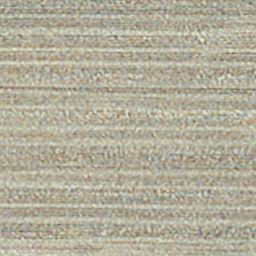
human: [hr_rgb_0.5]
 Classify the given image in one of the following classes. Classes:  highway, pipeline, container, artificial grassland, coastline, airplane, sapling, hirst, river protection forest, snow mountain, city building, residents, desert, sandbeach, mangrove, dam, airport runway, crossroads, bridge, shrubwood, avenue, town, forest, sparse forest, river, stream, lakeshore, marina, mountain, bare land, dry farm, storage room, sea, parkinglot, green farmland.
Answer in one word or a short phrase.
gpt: dry farm